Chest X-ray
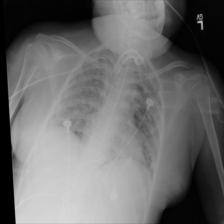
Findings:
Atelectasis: negative
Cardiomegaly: negative
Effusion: negative
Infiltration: positive
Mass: negative
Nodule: negative
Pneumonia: negative
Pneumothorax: negative
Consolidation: negative
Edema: negative
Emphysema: negative
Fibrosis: negative
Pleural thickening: negative
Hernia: negative